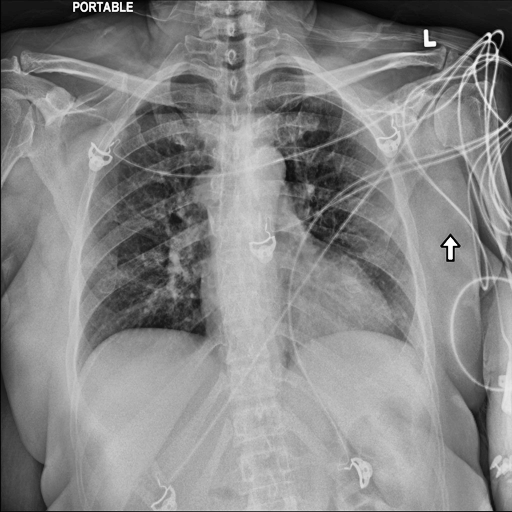
Finding: NORMAL